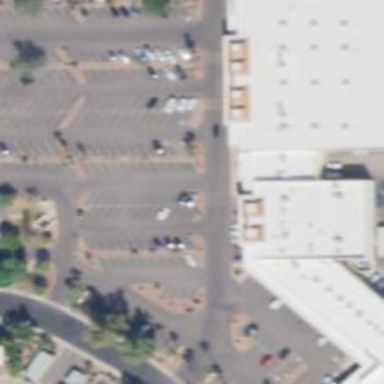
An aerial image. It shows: Building that houses trampoline park.